Question: I wanna start by saying that I have absolutely NO knowledge in JS ( which I think I'm gonna learn because I'm over-heating like never before ).
I'm making a website for a friend , and I wanted to add a little more stylish that just plain CSS3 & HTML, So I went on Google and did a little research and I downloaded a free usable jQuery plugin called "Simple Modal".
I want to display a PHP variables inside that Modal.
Here's a screenshot of it:

And here is the minimum required to make the plugin work properly on any page:
'''
> <link rel="stylesheet" href="simplemodal.css" type="text/css"
> media="screen" title="no title" charset="utf-8">
> <script src="assets/javascript/mootools-more-1.3.1.1.js" type="text/javascript charset="utf-8"></script>
> <script src="/js/simple-modal.js" type="text/javascript" charset="utf-8"></script>
> <script src="assets/javascript/demo.js" type="text/javascript" charset="utf-8"> </script>
'''
Now here comes the problem. The content of the Modal is in -> in the following form:
'''
$("modal").addEvent("click", function(e){
e.stop();
var SM = new SimpleModal({"btn_ok":"Confirm button"});
// Confirm Button
SM.addButton("Confirm", "btn primary", function(){
alert("Action confirm modal");
this.hide();
});
// Cancel button
SM.addButton("Cancel", "btn");
SM.show({
"model":"modal",
"title":"Modal Window Title",
"contents":"<p >Hey , how you doing? Nice weather today!</p>"
});
})
'''
In order to edit the content that is displayed , i need to edit the "contents".
I tried to put my PHP variable in it .. It didn't worked .. Googled it... And I found a solution. Which is putting a JS variable and then, PHP one on the main page.
'''
<?php $content = $user['username']; ?>
<script type="text/javascript"> var name = "<?= $content ?>"; </script>
'''
So after my new found , I tried to do this:
'''
"contents":"<p>Hey" + name + ", how you doing? Nice weather today!</p>"
'''
Didn't work. I then, tried (To see , maybe the variable was the problem ):
'''
"contents": name
'''
And this time it worked. It seems , for an unknown reason to me, that I can't 'combine' 2 things(? if that's a proper way to name them all).
I even tried things such as "Good" + "Morning" but I got the same result.
I'm very confused on why is that.
So, if anybody could be of any help by explaining me why this is happening, how to fix it or at least give a precise path for researches, I would be very graceful.
Thank you.
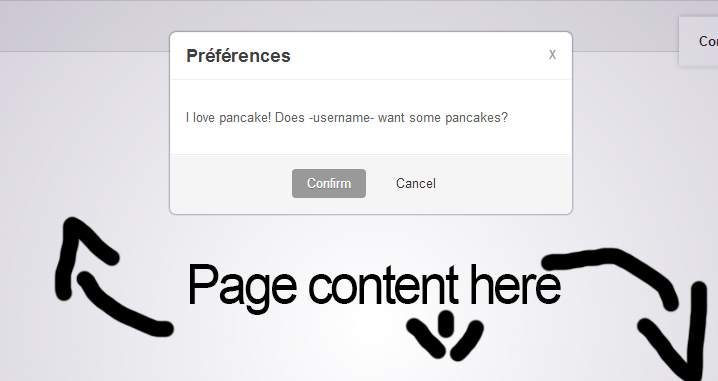
Answer: '''
<?php $content = $user['username']; ?>
<script type="text/javascript">
var name = "<?= $content ?>";
var fullcontent = "<p>Hey" + name + ", how you doing? Nice weather today!</p>";
</script>
'''
and here it will be
'''
"contents":fullcontent
'''
Where as for the modal you can try <URL> its quite efficient and easy to use.